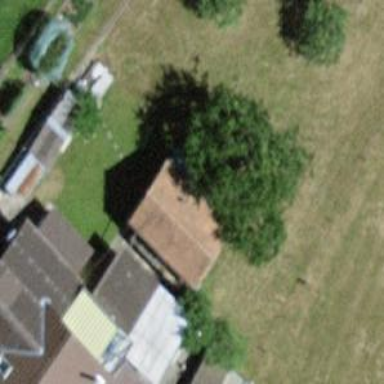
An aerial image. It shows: Rural barn.